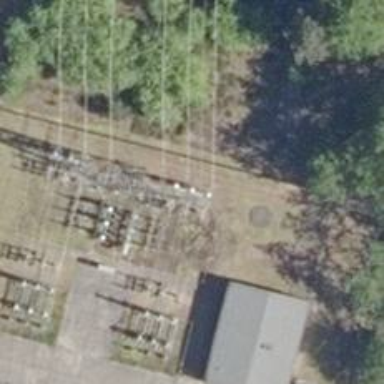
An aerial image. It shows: Power line with three cables.